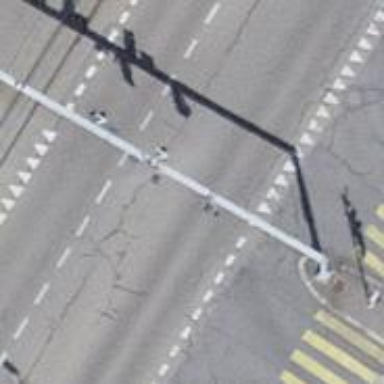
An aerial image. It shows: Road with "give way" sign.